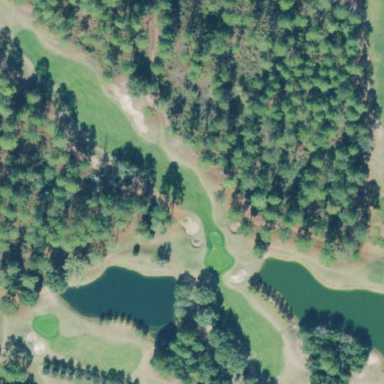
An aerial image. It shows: Golf course.